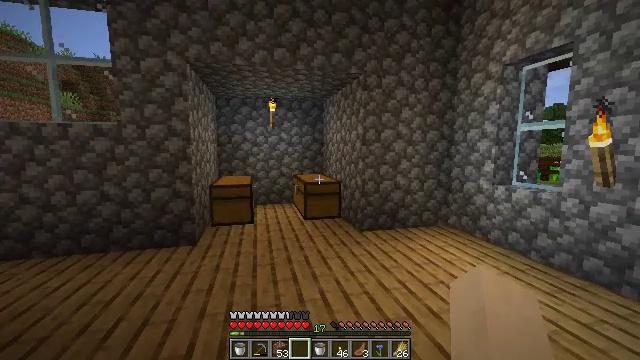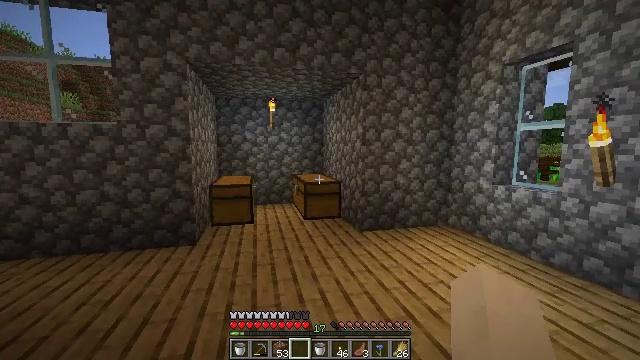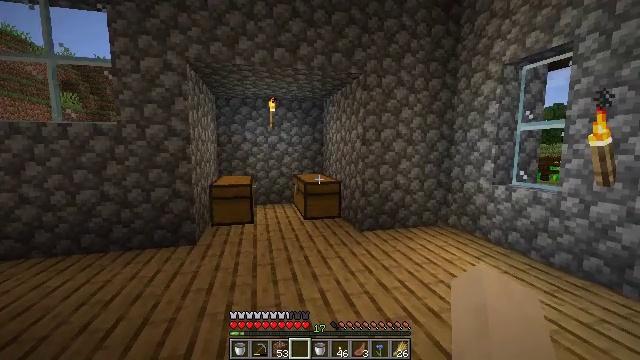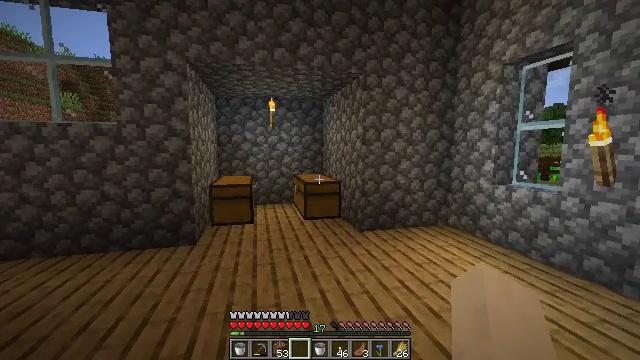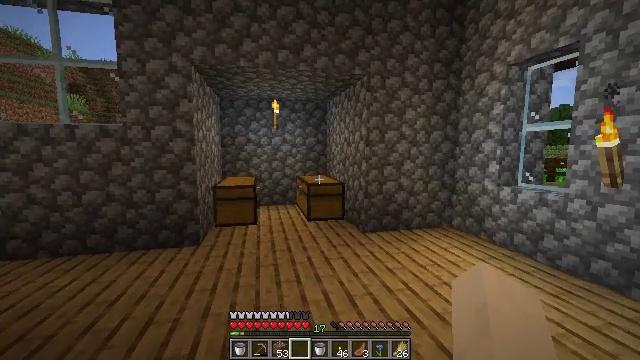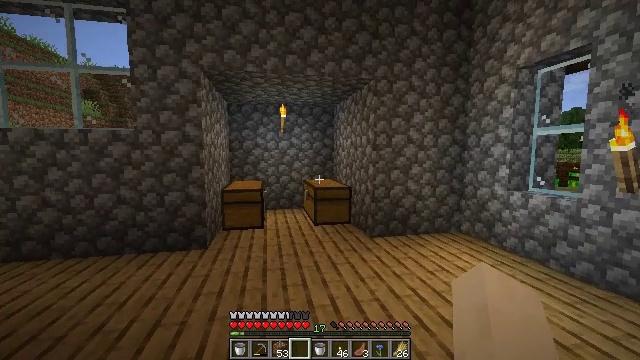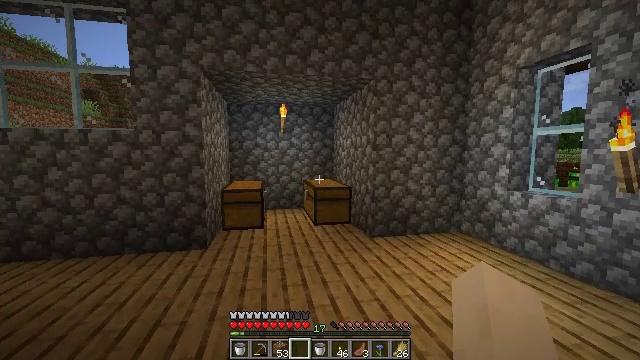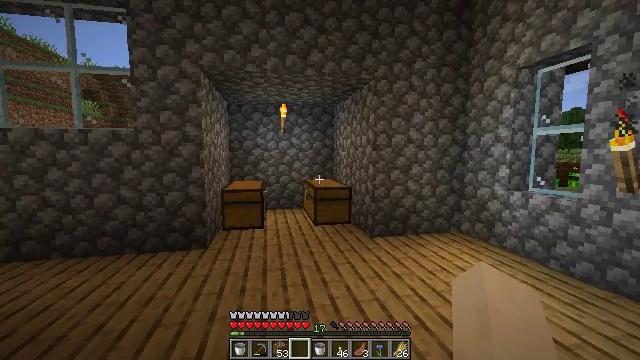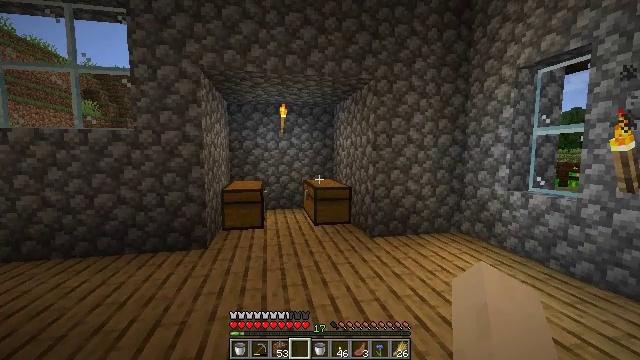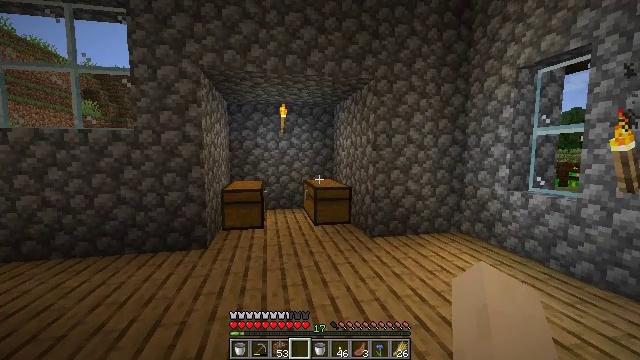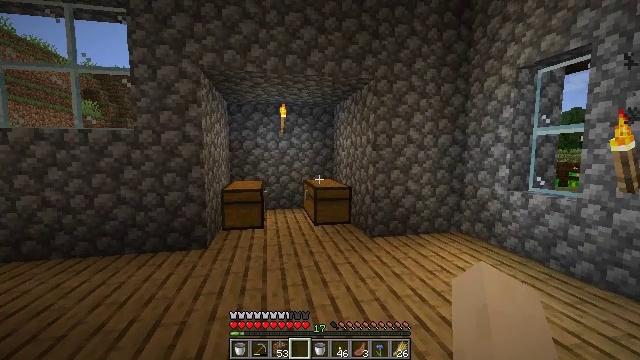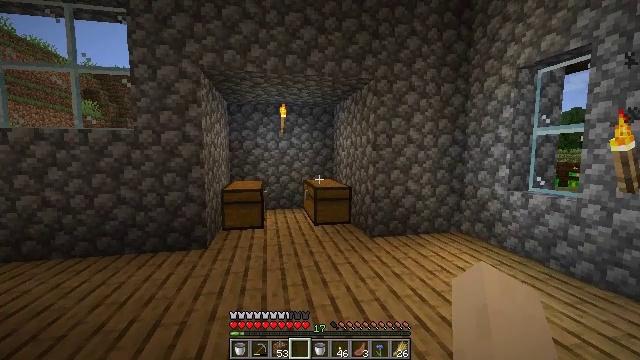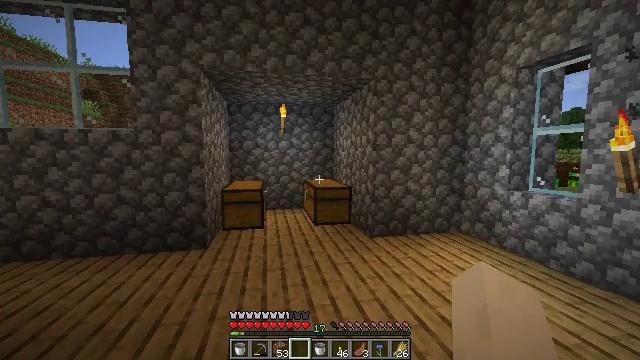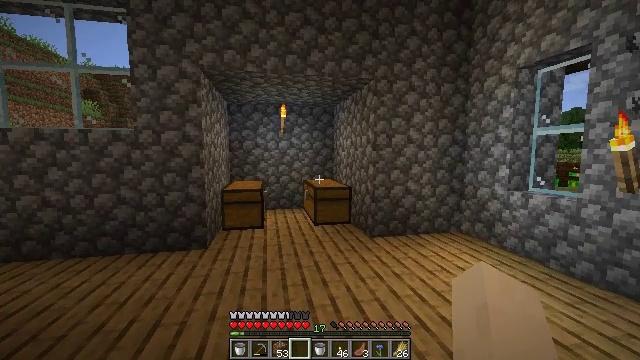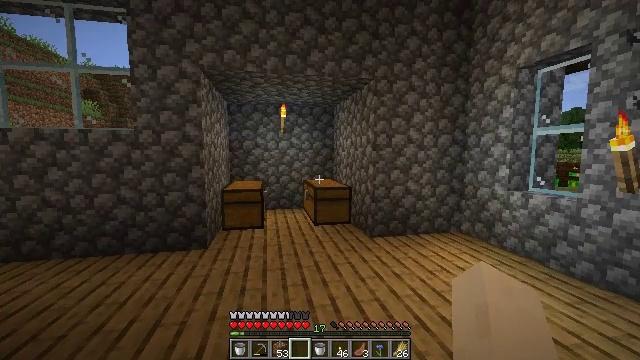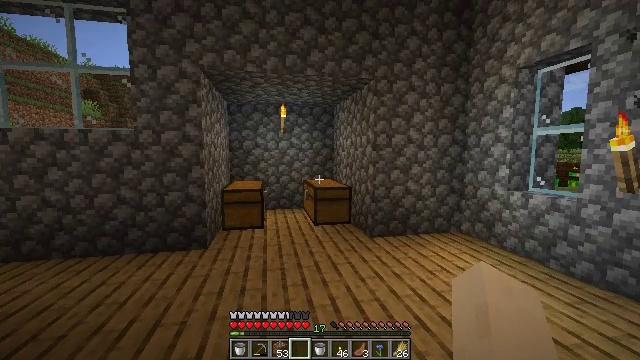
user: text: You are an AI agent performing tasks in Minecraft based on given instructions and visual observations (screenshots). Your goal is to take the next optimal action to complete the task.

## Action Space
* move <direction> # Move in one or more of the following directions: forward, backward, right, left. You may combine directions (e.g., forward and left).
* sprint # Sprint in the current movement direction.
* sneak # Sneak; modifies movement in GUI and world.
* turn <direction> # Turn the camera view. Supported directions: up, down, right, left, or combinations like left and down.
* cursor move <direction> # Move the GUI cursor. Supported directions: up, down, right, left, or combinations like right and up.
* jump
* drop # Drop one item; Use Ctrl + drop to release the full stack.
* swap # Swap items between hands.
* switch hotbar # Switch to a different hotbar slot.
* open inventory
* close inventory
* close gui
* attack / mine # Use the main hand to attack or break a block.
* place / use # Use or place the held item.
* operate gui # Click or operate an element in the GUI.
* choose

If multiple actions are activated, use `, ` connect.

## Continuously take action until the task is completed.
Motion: motion action
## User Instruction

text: Pick up the oxeye daisy.
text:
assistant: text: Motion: no_op
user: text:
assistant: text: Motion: no_op
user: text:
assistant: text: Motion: no_op
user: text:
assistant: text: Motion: no_op
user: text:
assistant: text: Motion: turn left
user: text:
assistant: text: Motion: no_op
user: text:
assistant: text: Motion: no_op
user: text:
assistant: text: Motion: no_op
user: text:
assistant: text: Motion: no_op
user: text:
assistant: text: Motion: no_op
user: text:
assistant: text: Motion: no_op
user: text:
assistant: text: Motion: no_op
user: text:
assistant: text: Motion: no_op
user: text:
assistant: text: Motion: no_op
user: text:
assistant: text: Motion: no_op
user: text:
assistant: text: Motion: no_op
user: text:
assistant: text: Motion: move forward
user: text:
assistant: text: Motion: move forward
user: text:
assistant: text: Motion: move forward, turn left and down
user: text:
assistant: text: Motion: move forward, turn down
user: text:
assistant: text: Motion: move forward, turn left and down
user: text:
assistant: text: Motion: move forward, turn left and down
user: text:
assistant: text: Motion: move forward, turn down
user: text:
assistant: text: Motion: move forward, turn left and down
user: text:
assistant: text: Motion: move forward
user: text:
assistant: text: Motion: move forward
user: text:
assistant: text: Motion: no_op
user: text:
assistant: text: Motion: no_op
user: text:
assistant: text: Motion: no_op
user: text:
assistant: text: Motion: turn right and up